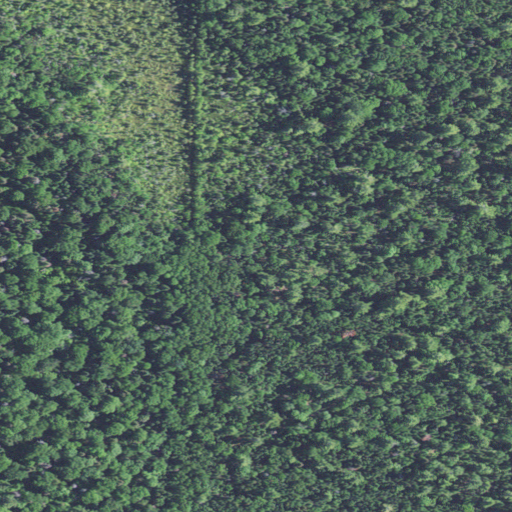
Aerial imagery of island in Wisconsin named Devils Island containing evergreen forest, woody wetlands, and mixed forest